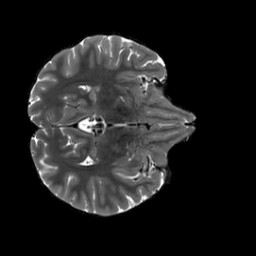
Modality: T2w
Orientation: axial
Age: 21
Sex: female
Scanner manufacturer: siemens
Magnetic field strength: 3 T
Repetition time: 3.2 s
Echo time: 0.566 s